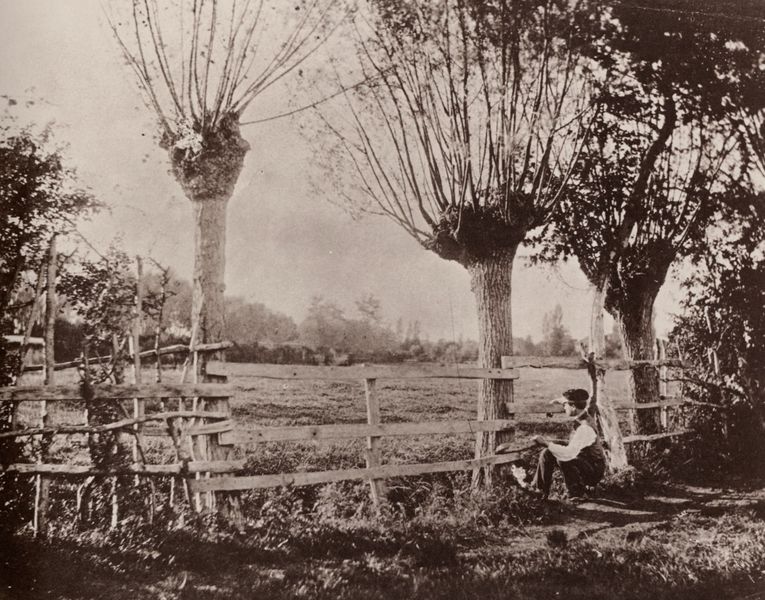
Titel: Landschaft bei Bocage
Künstler: Französischer Photograph
Schlagwörter: blätter, himmel, laub, schatten, weiß, wolken, bäume, landschaft, sitzen, äste, grau, hintergrund, holz, licht, gras, weg, wiese, zaun, hemd, hose, kappe, mütze, schauen, feld, strauch, weide, zweige, busch, büsche, gatter, gebüsch, pfad, sonne, sträucher, wege, pflanzen, sommer, ecke, beobachten, dunst, hecke, nebel, herbst, koppel, holzzaun, sepia, junge, weste, betrachter, foto, fotografie, photographie, weiden, hocken, schwarzweiß, gestutzt, betrachten, photo, hellgrau, rinde, weidezaun, zuschauen, ausruhen, aufnahme, schwarzs, kopfweiden, hernst, weidenzaun